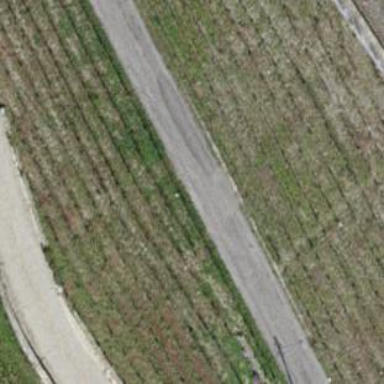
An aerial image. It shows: Vineyard growing grapes.